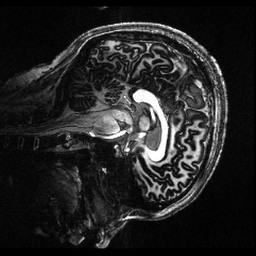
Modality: T1w
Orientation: sagittal
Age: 28
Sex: female
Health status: healthy
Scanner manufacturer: siemens
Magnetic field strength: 7 T
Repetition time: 4.3 s
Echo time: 0.00227 s